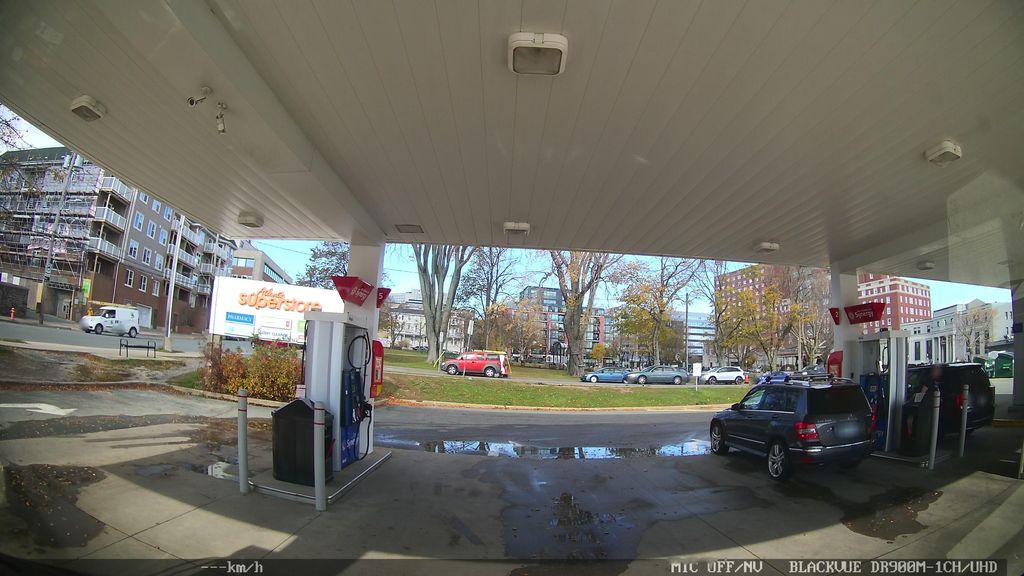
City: halifax